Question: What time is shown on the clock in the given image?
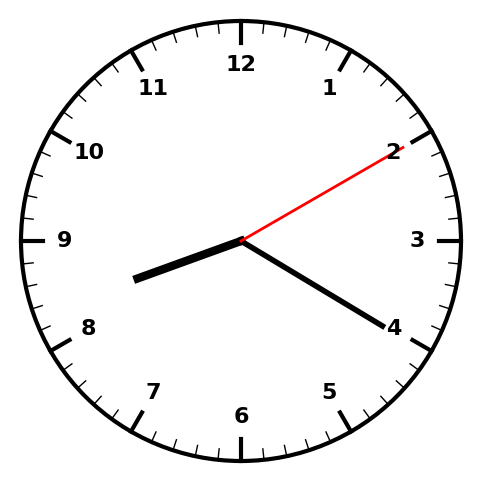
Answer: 08:20:10